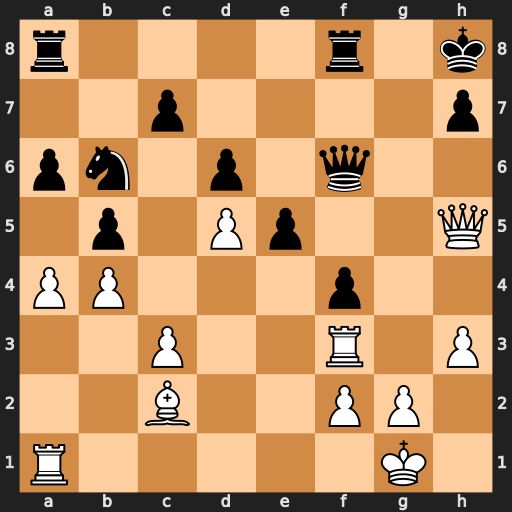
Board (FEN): r4r1k/2p4p/pn1p1q2/1p1Pp2Q/PP3p2/2P2R1P/2B2PP1/R5K1
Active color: w
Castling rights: -
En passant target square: -
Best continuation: Qxh7#